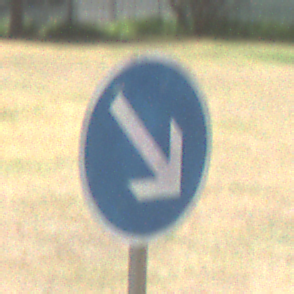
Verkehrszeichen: VorgeschriebeneVorbeifahrtRechts
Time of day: Midday
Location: Outdoor (Nature)
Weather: Clear
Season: NotSpecified
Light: Natural